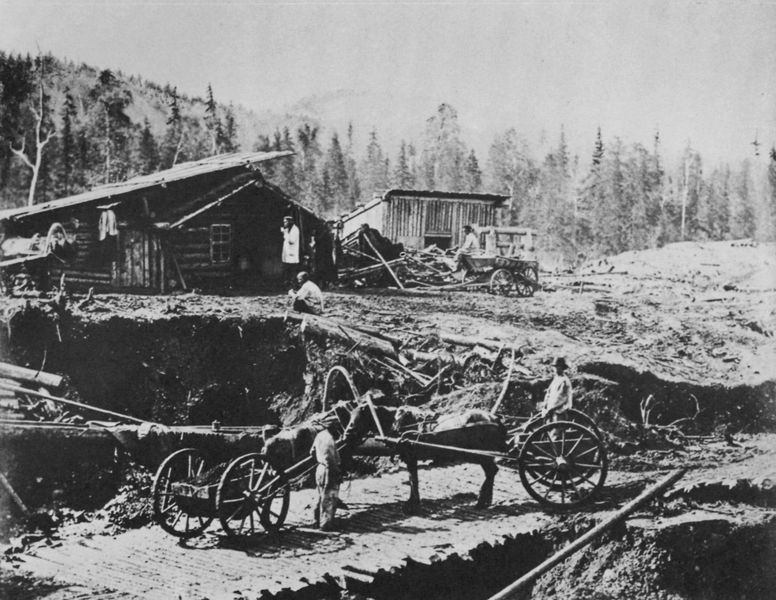
Titel: Goldförderstätten im Ural
Künstler: Russischer Photograph
Standort: Helsinki
Institution: Suomen Kansallismuseo
Schlagwörter: baum, berg, himmel, mann, schatten, weiß, baumstämme, bäume, landschaft, menschen, sitzen, äste, femmes, fenster, frau, grau, hell, holz, hut, licht, männer, schwarz, strasse, stroh, tür, dach, gras, haus, tier, tiere, weg, wiese, gespräch, leute, alt, hemd, jacke, mütze, stehen, ast, baumstamm, erde, feld, häuser, hügel, natur, zweige, brücke, hütte, pfad, sonne, land, wald, arbeit, bauern, esel, karren, pferd, pferde, räder, schuppen, stab, arbeiten, reisig, russland, schotter, transport, berge, gebirge, hang, zug, dorf, dächer, alm, hütten, amerika, einspänner, kutsche, kutschen, speichen, arbeiter, grube, rad, schutt, wagen, böschung, tannen, krieg, steg, stämme, homme, balken, bauer, pfosten, foto, fotografie, photographie, penis, scheune, knechte, geschirr, schwarz weiss, loch, blanc, noir, chapeau, kutscher, nadelbaum, tanne, treffen, maultier, maultiere, photo, maison, holzhütte, fällen, roden, nadelbäume, fichten, tannenwald, siedlung, landwirtschaft, nadeln, nadelwald, miene, achsen, usa, stange, gespann, fotographie, ochsengespann, pflug, arbre, bois, ciel, foret, nature, paysage, aufnahme, bau, holzhaus, cheval, latte, hölzer, chevaux, holzbalken, blockhaus, ferme, montagnes, bauen, lager, montagne, photografie, paysans, baustelle, campagne, champ, fuhrwerk, matsch, maisons, blouse, toit, dokumentation, trait, ausgrabung, canada, arbres, chalet, sapins, abbau, holzhütten, indianer, waldarbeiter, siedler, tronc, chariot, pont, terre, travail, chemin, deux, cowboys, mine, blockhütte, osteuropa, fund, extérieur, noir et blanc, hommes, bergwerk, siedeln, ouvriers, personnages, kanada, russie, holzwirtschaft, gespanne, charrette, route, personnes, ald, krim, noir blanc, champêtre, agrar, scène, pflüge, bucherons, cabane, charette, couper, deichseln, eselskarren, lichtr, persoen, raubbau, rondins, roue, talus, troncs, zweiräder, âne, attelage, construction, travaux, charrue, fotografe, goldrausch, roues, g, or, usa+, geböud, amérique, charrettes, ânes, cabanes, carrioles, log abin, ouest, pionniers, charrues, ière, dehors, charue, grnge, grange, forpet, poutres, hangar, conifère, carioles, indiens, uest, ruée, western, roulottes, maisonnette, tranquillité, cahute